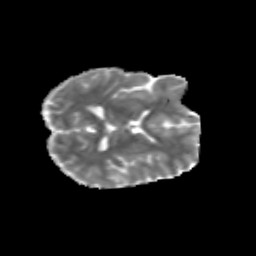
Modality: MD
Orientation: axial
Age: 24
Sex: male
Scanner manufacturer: siemens
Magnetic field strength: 3 T
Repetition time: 3.5 s
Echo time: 0.125 s